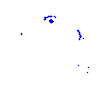
Particle: proton